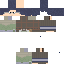
A male human skin with medium skin, wearing brown long hair dressed in a blue hoodie and black pants, featuring a closed mouth.